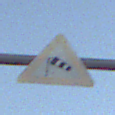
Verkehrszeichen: SeitenwindVonLinks
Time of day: SunriseSunset
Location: Outdoor (Nature)
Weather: Clear
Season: NotSpecified
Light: Natural